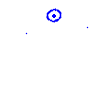
Particle: kaon